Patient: sex F, age 34
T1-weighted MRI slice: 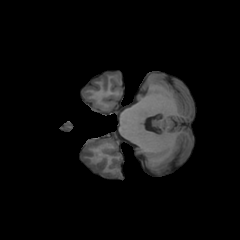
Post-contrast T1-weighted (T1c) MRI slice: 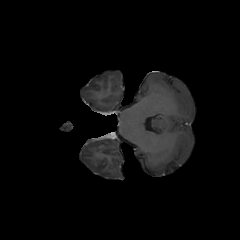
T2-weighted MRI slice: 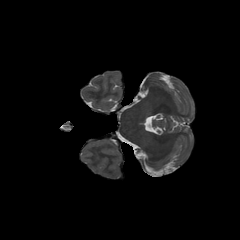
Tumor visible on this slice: no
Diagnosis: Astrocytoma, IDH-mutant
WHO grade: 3